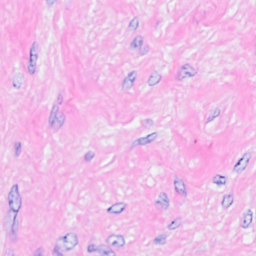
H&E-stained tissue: Breast